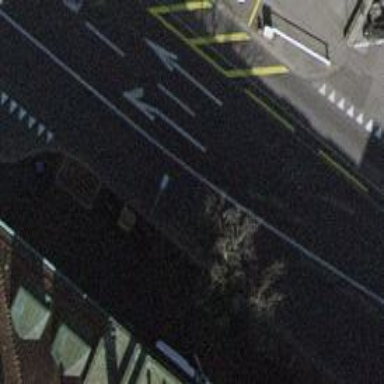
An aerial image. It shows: Primary highway with asphalt surface. Both sides of the road have sidewalks. There are trolley wires above the road and busway is shared with cyclists on the left side.